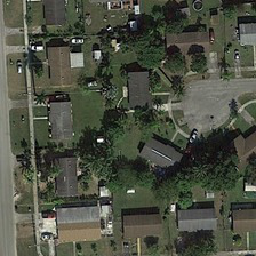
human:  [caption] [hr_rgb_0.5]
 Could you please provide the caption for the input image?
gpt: Some trees and cottages are in the corner of the house.

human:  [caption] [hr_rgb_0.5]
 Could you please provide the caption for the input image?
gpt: Some trees and houses are in a corner of the residence.

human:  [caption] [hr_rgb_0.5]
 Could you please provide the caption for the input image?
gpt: it is a smart residential zone with trees stands among houses .

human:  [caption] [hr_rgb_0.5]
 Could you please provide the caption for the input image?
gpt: Some trees and cottage are in the corner of the house.

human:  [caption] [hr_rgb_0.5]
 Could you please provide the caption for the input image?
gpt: it is a smart residential zone with trees stands among houses .